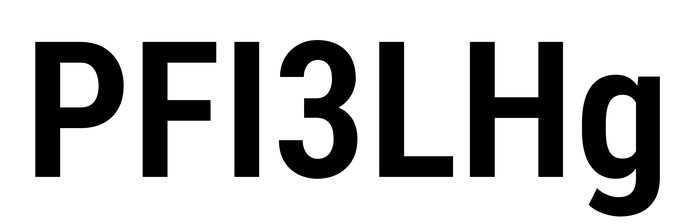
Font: Roboto_Condensed_SemiBold